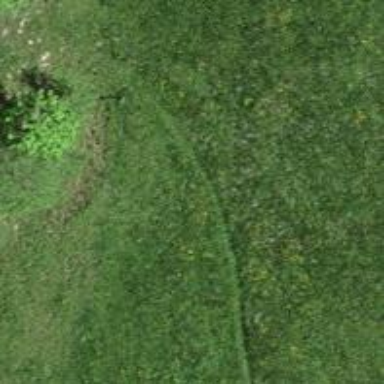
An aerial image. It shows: Path covered with grass.